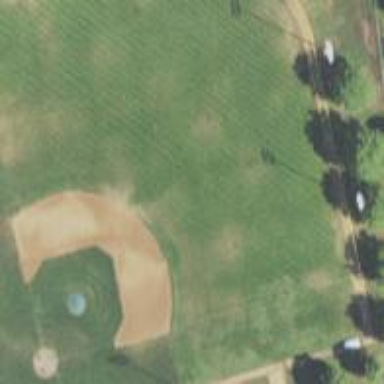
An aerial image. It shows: Baseball pitch for leisure and sports activities.